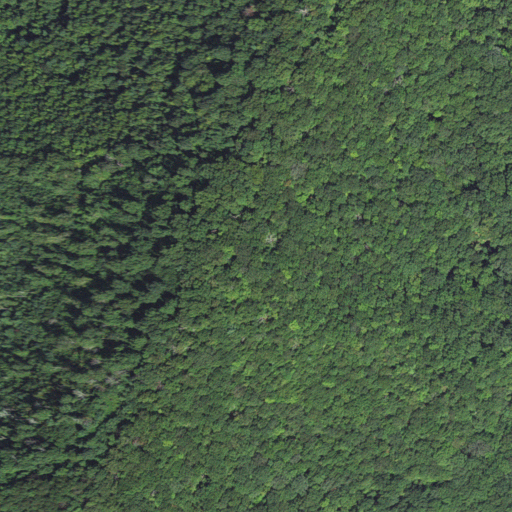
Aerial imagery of mountain in North Carolina named Ammon Knob containing deciduous forest and mixed forest